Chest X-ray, PA view. Patient: 63 years old, sex F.
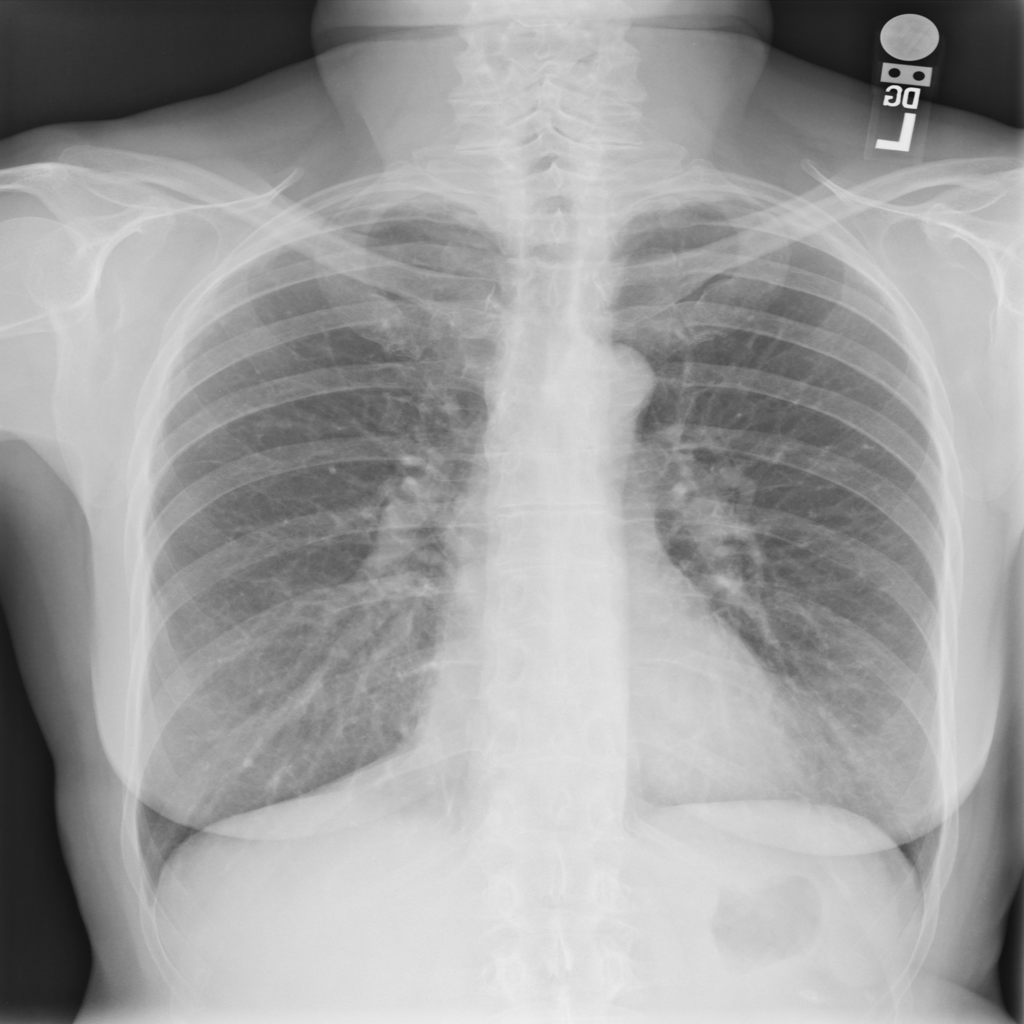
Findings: Pleural_Thickening